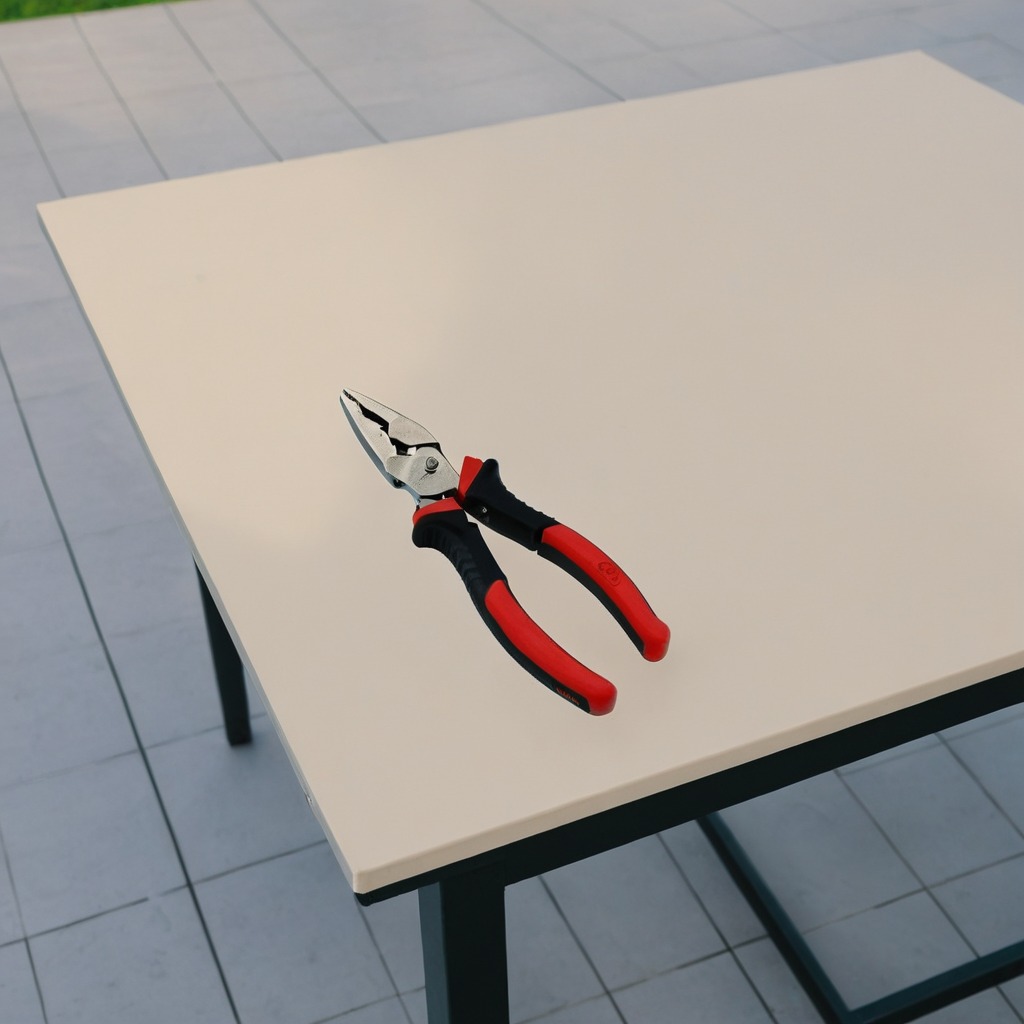
A plier lying on the table.